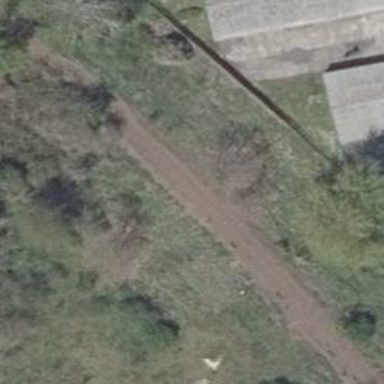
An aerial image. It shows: Abandoned railway with embankment.